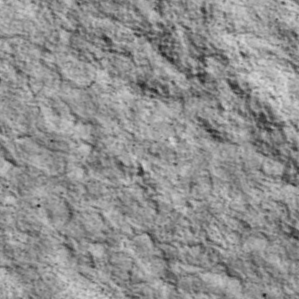
Label: non_frost